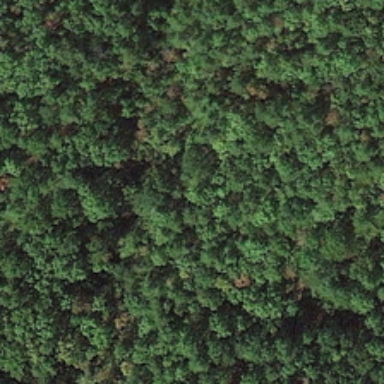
Many green trees form a piece of forest .